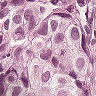
Metastatic tissue present: yes